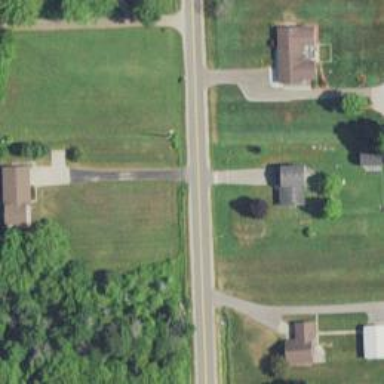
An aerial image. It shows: Driveway leading to service road.